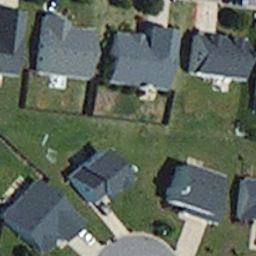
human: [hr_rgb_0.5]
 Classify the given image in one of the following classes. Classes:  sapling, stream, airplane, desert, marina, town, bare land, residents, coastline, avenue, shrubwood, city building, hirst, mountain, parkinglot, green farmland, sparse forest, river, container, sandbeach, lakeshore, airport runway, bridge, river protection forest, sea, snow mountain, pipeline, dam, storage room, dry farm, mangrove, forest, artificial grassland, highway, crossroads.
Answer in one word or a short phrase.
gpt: residents